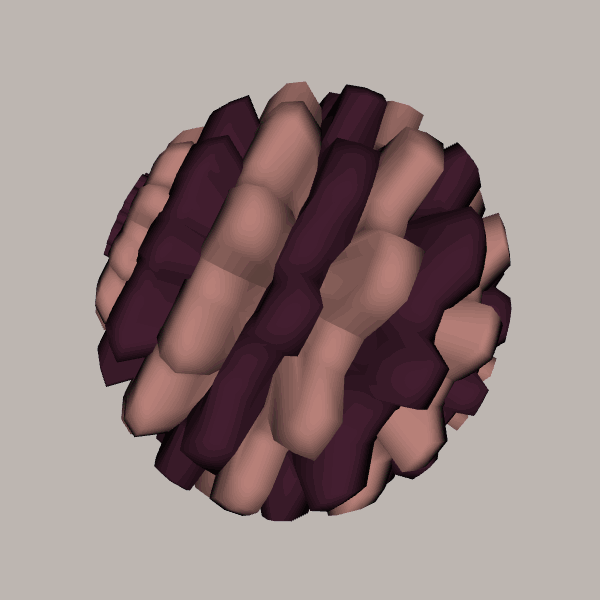
Background: light